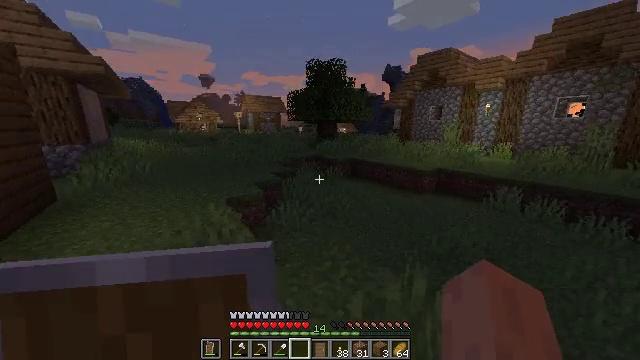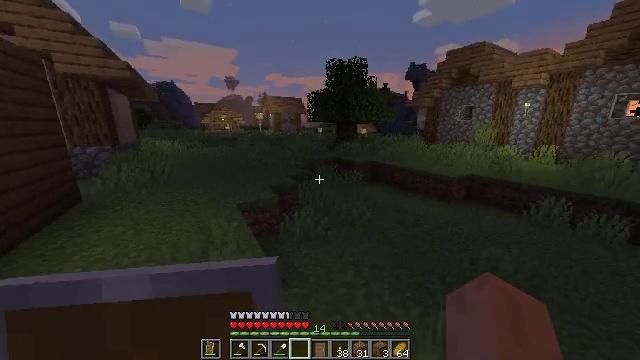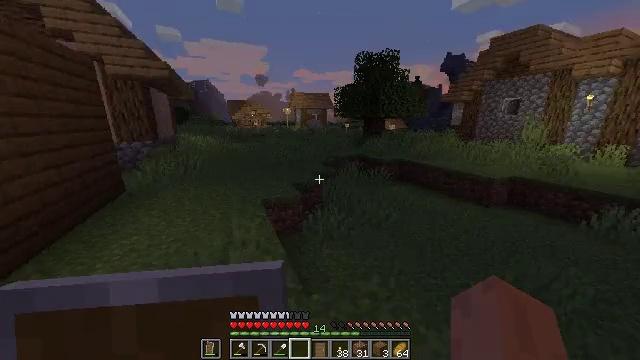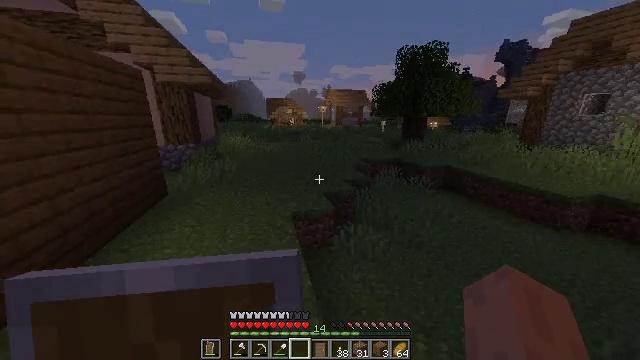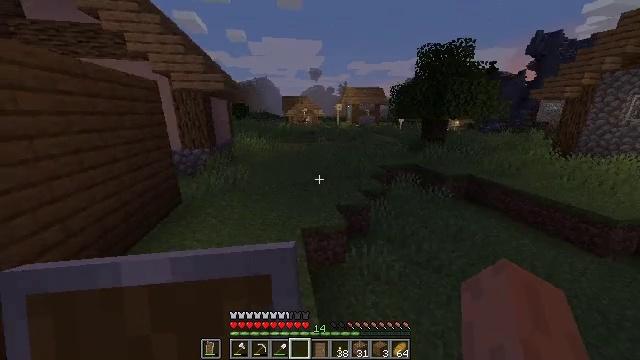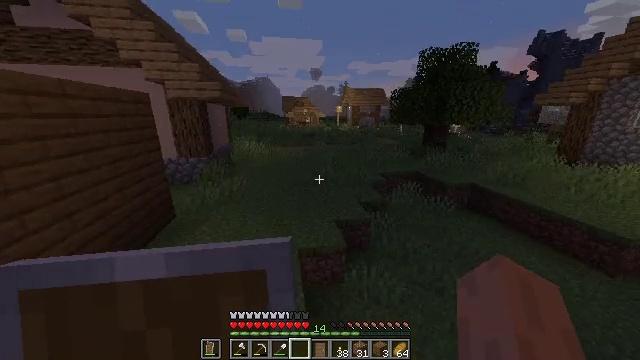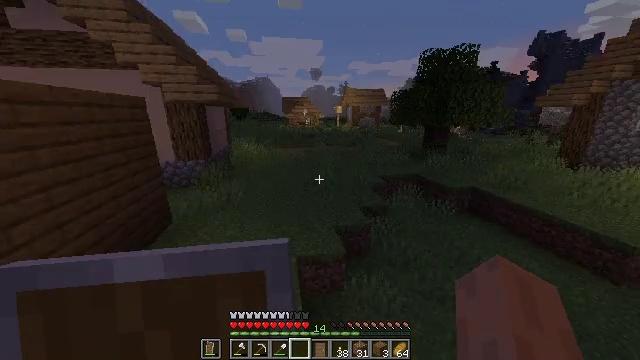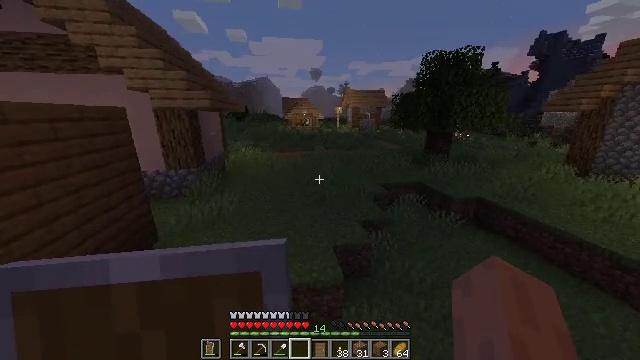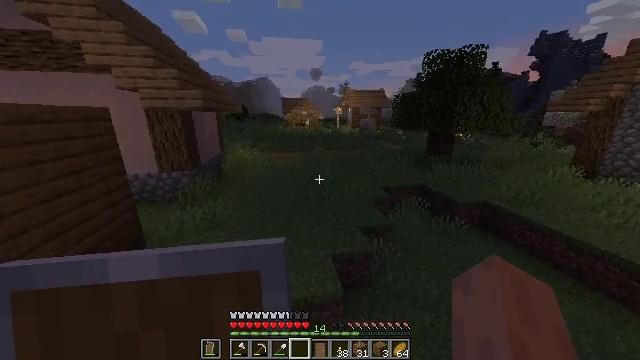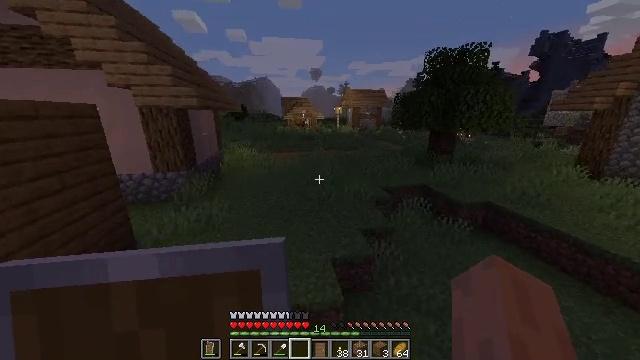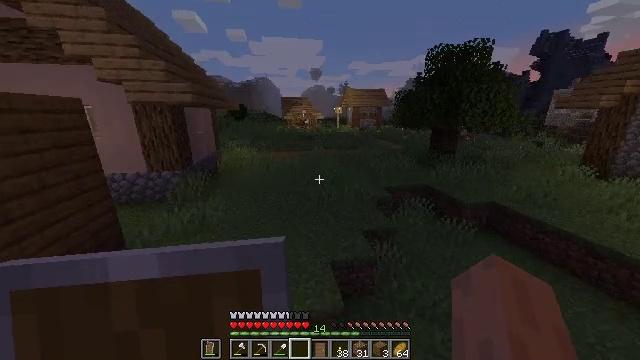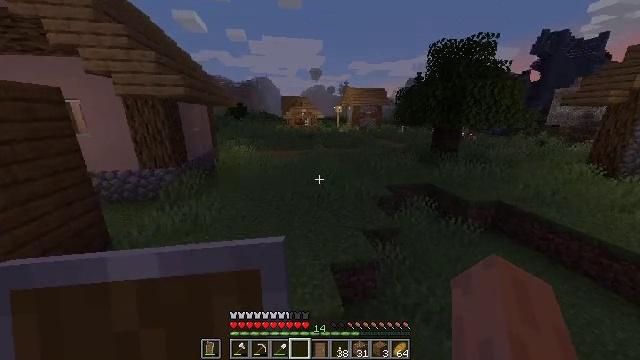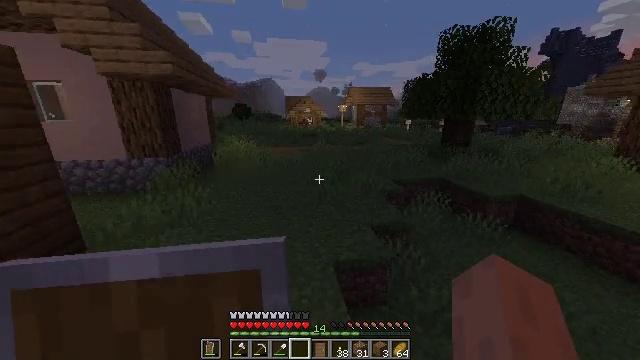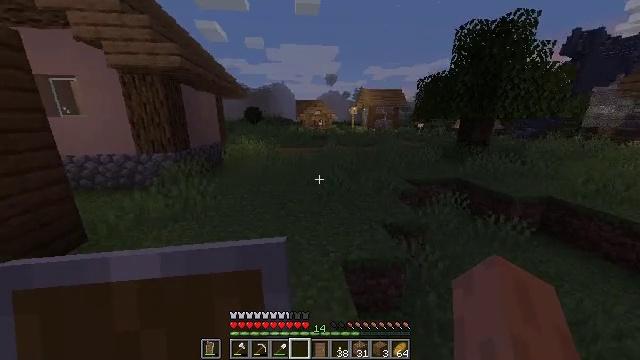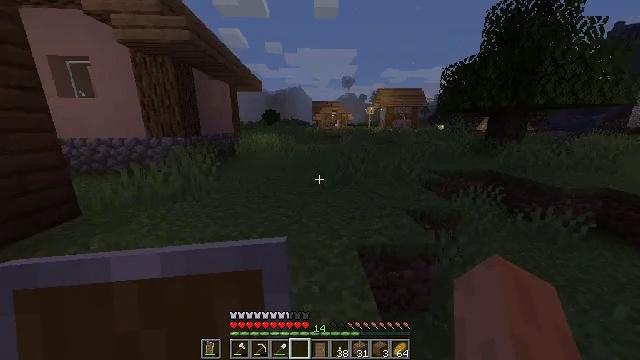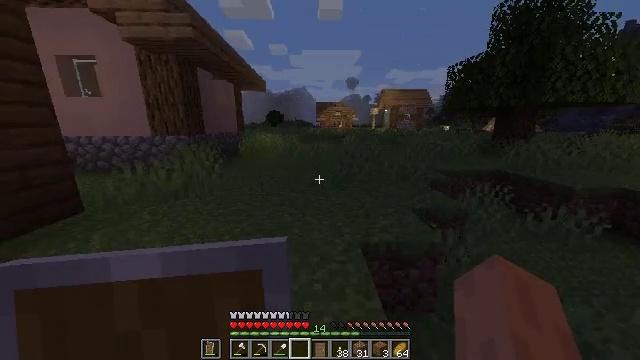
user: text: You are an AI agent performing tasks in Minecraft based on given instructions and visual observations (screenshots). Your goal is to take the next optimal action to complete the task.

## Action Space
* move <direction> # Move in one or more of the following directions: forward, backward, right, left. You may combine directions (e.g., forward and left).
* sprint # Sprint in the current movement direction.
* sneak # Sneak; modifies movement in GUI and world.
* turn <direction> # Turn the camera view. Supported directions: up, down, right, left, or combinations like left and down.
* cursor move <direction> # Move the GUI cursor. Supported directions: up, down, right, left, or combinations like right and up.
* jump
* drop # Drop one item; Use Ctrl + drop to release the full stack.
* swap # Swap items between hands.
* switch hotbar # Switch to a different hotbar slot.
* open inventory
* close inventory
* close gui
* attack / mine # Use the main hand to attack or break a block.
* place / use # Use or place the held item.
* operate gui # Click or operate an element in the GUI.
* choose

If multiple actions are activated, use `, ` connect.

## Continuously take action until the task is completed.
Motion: motion action
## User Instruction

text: Left click on the bell to mine it.
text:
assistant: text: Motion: move forward, sprint, turn left
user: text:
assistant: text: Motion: move forward, sprint, turn left and down
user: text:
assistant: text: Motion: move forward, sprint, turn left and down, jump
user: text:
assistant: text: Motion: move forward, sprint, turn left, jump
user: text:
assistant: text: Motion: move forward, sprint, jump
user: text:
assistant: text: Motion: move forward, sprint, jump
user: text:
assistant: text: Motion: move forward, sprint, jump
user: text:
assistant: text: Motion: move forward, sprint, jump
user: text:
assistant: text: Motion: move forward, sprint, jump
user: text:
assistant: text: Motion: move forward, sprint, jump
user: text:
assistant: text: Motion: move forward, sprint, jump
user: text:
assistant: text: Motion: move forward, sprint, turn left, jump
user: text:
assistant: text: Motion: move forward, sprint, turn left and up, jump
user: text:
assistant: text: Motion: move forward, sprint, turn left, jump
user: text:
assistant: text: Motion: move forward, sprint, turn left, jump
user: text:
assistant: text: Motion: move forward, sprint, jump
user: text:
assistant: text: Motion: move forward, sprint, jump
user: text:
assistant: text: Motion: move forward, sprint, jump
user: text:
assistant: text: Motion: move forward, sprint, jump
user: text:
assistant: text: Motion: move forward, sprint, jump
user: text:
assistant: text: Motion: move forward, sprint, jump
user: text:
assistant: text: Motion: move forward, sprint, jump
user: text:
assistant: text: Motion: move forward, sprint, jump
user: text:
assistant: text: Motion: move forward, sprint, jump
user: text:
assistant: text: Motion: move forward, sprint, jump
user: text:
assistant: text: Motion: move forward, sprint, jump
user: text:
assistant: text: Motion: move forward, sprint, jump
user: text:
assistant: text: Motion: move forward, sprint, jump
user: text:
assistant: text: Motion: move forward, sprint, jump
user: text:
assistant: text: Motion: move forward, sprint, jump